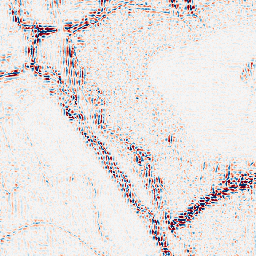
Category: wavelet
Decomposition family: wavelet_reverse_biorthogonal
Decomposition parameters: wavelet: rbio5.5
level: 2
Upsampling method: sinc_blackman
Upsampling parameters: scale: 8
kernel_size: 16
Upsampling scale: 8